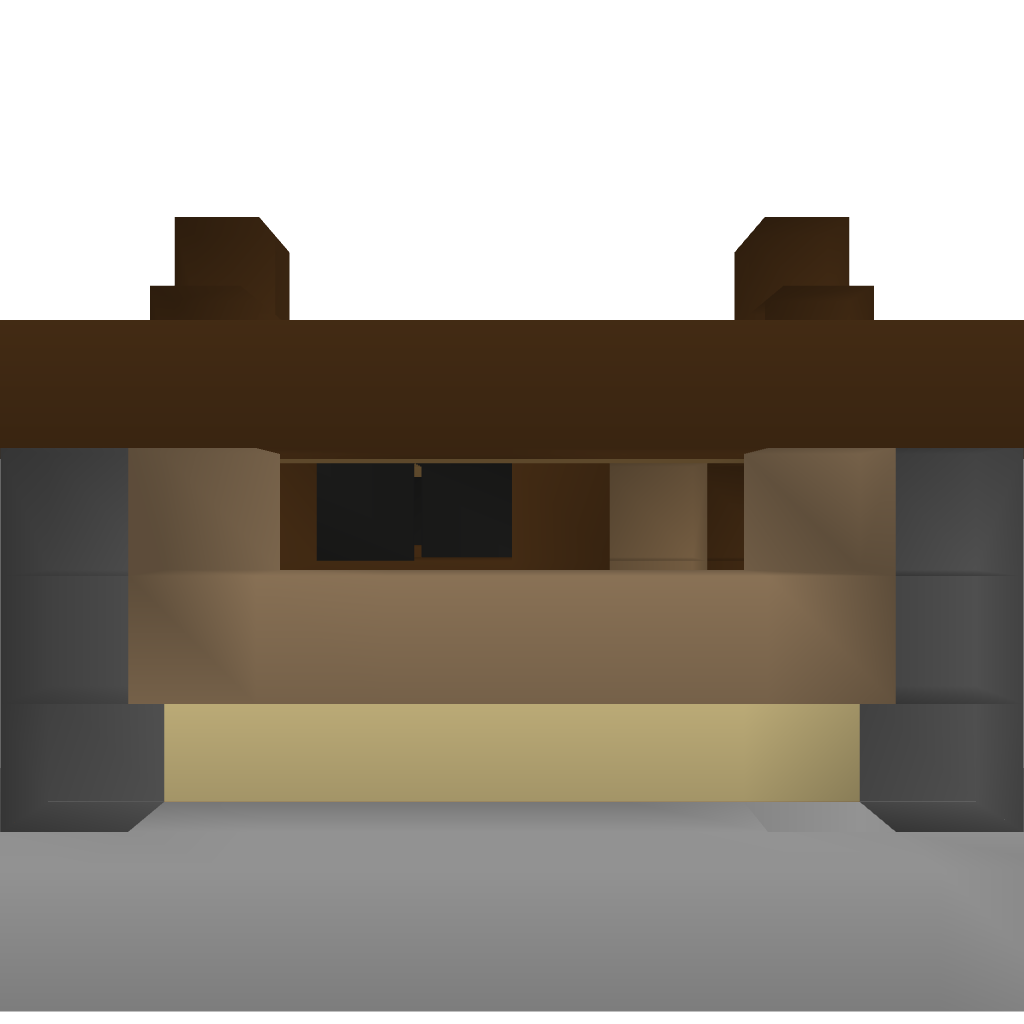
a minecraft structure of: Small Survival Shack